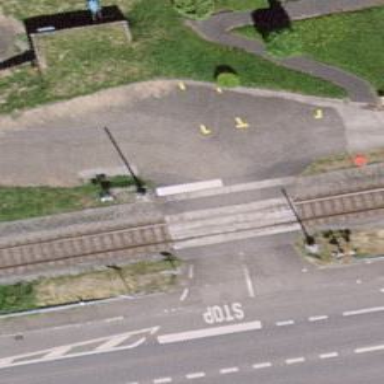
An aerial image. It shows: Level crossing at the railway with full barrier.